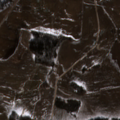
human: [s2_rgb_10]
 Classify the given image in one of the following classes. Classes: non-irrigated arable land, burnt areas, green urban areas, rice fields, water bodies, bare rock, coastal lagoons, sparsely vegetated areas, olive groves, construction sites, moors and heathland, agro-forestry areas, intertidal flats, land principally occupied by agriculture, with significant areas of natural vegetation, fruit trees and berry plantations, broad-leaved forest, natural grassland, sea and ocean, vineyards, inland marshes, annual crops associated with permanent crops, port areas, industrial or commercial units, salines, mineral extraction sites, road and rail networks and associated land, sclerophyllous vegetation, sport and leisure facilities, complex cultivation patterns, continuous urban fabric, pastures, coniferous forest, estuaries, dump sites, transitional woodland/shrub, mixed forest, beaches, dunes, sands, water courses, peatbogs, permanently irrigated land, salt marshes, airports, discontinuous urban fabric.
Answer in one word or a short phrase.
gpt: non-irrigated arable land, land principally occupied by agriculture, with significant areas of natural vegetation, mixed forest